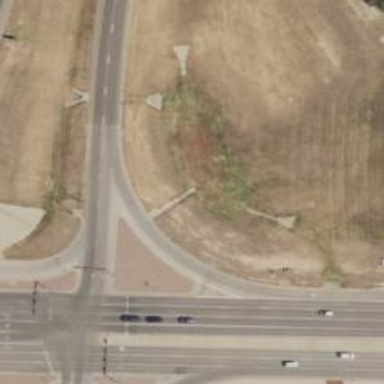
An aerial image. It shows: Secondary link road.